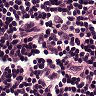
Metastatic tissue present: no